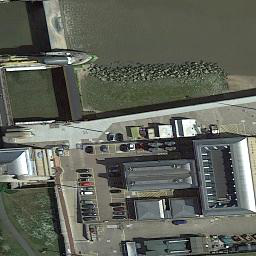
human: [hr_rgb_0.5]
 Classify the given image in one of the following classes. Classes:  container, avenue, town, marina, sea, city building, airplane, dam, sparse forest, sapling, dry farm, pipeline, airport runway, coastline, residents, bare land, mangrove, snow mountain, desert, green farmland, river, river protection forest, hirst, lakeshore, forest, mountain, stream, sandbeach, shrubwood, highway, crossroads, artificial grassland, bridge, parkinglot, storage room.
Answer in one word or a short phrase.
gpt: dam